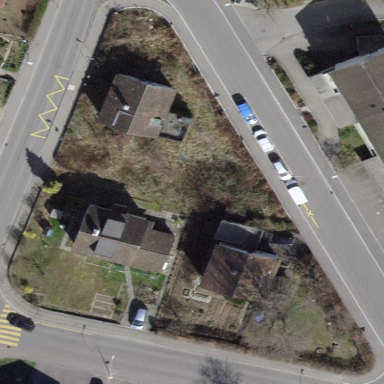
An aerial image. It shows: Asphalt sidewalk along the footway.